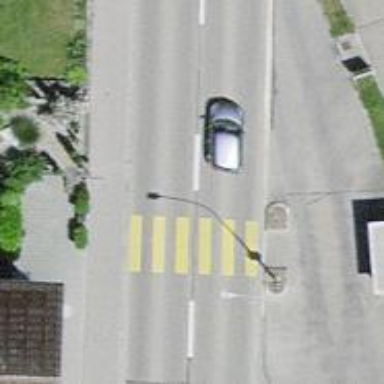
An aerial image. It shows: Marked crossing on the road.